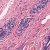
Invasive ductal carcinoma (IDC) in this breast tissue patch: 0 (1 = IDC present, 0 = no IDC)